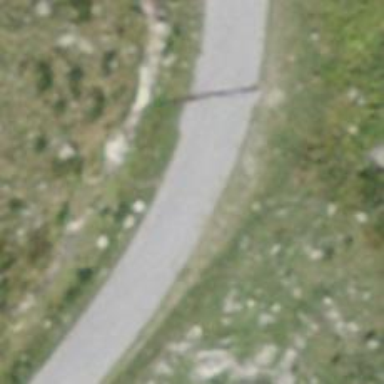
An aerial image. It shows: Paved track road with grade1 track type.